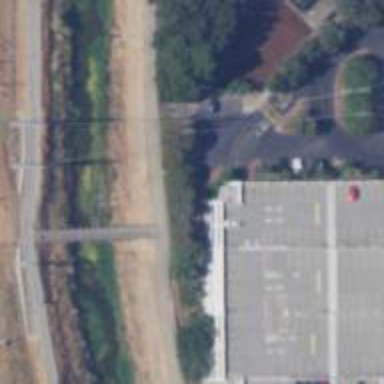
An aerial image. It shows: Multi-storey parking lot with asphalt surface.